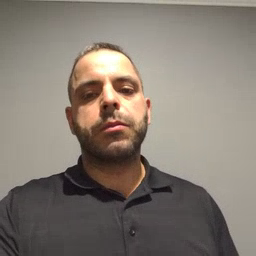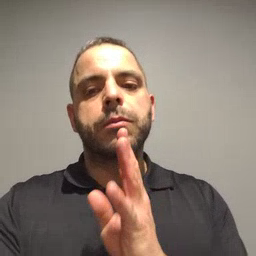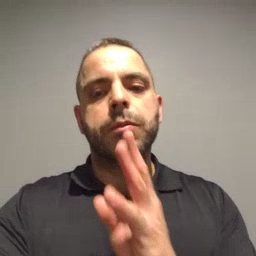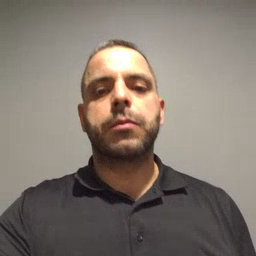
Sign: talk